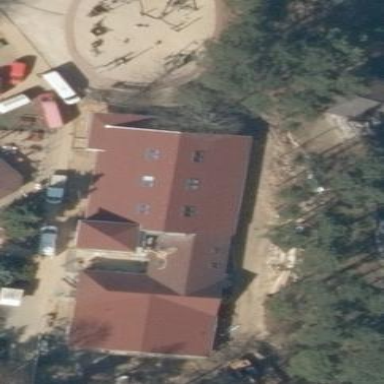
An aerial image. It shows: Building with gabled roof made of tar paper.